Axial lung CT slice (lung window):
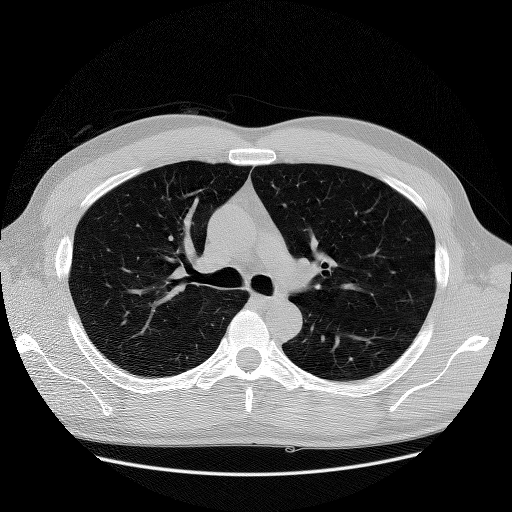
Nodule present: no